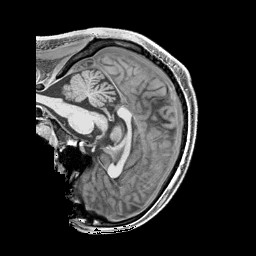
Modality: T1w
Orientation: sagittal